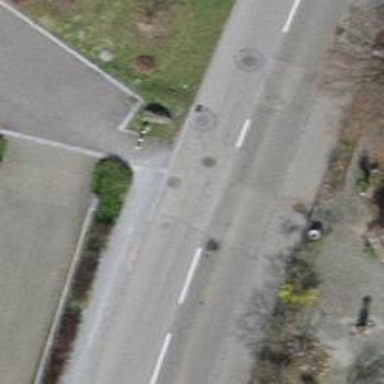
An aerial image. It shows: Bollard.